Question: I would like to know the "best practice" to change the behavior of some buttons to do the following:
I want with a click to appear a menu. Or when you drag this same button you could drop it in another and this will "draw" a line connecting them.
Here is an Example:

The idea is to connect those "jack" buttons to any other "input" buttons.
I was using the Qt designer and I realize that the buttons properties only the "acceptDrops" property is listed, but I can't make it work.
Signals/Slots doesn't list something about dragging or dropping.
So I think that the only way to do it is creating a "Custom Widget" or "reimplementing" a button by code. Maybe the same thing with Signals/Slots
What is the best approach to do so if I don't want to modify the pyuic generated file?
: The approach that I tried is by using Qt designer and the "Promoted widgets" option. That allows me to create separate class files and reimplement some elements. I already tested by promoting a PushButton to a "DragButton" and created a class for it:
from PyQt4 import QtGui, QtCore
class DragButton(QtGui.QPushButton):
'''
def __init__(self, parent):
super(DragButton, self).__init__(parent)
self.allowDrag = True
def setAllowDrag(self, allowDrag):
if type(allowDrag) == bool:
self.allowDrag = allowDrag
else:
raise TypeError("You have to set a boolean type")
def mouseMoveEvent(self, e):
if e.buttons() != QtCore.Qt.RightButton:
return
if self.allowDrag == True:
# write the relative cursor position to mime data
mimeData = QtCore.QMimeData()
# simple string with 'x,y'
mimeData.setText('%d,%d' % (e.x(), e.y()))
print mimeData.text()
# let's make it fancy. we'll show a "ghost" of the button as we drag
# grab the button to a pixmap
pixmap = QtGui.QPixmap.grabWidget(self)
# below makes the pixmap half transparent
painter = QtGui.QPainter(pixmap)
painter.setCompositionMode(painter.CompositionMode_DestinationIn)
painter.fillRect(pixmap.rect(), QtGui.QColor(0, 0, 0, 127))
painter.end()
# make a QDrag
drag = QtGui.QDrag(self)
# put our MimeData
drag.setMimeData(mimeData)
# set its Pixmap
drag.setPixmap(pixmap)
# shift the Pixmap so that it coincides with the cursor position
drag.setHotSpot(e.pos())
# start the drag operation
# exec_ will return the accepted action from dropEvent
if drag.exec_(QtCore.Qt.LinkAction | QtCore.Qt.MoveAction) == QtCore.Qt.LinkAction:
print 'linked'
else:
print 'moved'
def mousePressEvent(self, e):
QtGui.QPushButton.mousePressEvent(self, e)
if e.button() == QtCore.Qt.LeftButton:
print 'press'
#AQUI DEBO IMPLEMENTAR EL MENU CONTEXTUAL
def dragEnterEvent(self, e):
e.accept()
def dropEvent(self, e):
# get the relative position from the mime data
mime = e.mimeData().text()
x, y = map(int, mime.split(','))
# move
# so move the dragged button (i.e. event.source())
print e.pos()
#e.source().move(e.pos()-QtCore.QPoint(x, y))
# set the drop action as LinkAction
e.setDropAction(QtCore.Qt.LinkAction)
# tell the QDrag we accepted it
e.accept()
'''
I got some hints and take snippets from this post:
<URL>
At this point I'm able to drag this button, and drop it into another of the same type that have the "acceptDrops" property set true in Qt designer.
Now I'm trying to write a class which paint lines or "wires" connecting those buttons.
I'm trying to draw a line between two widgets (two pushbuttons) into a graphicsView with their positions as reference. But when I try, the line is drawn in a wrong place. I also tried using functions like mapToGlobal or mapToParent with different results, but still wrong.
In the same class I have another method that draws lines with the mouse, and works ok. I was taking it like a reference or example, but it seems that the events position has a different coordinate system. Well, i don't know why is happening this.
The buttons and the graphicsview are inside a Widget, which is also inside a Window.
Here it is the class, the method that we are talking about is
from PyQt4 import QtGui, QtCore
'''
class WiringGraphicsView(QtGui.QGraphicsView):
def __init__(self, parent):
QtGui.QGraphicsView.__init__(self, parent)
self.setScene(QtGui.QGraphicsScene(self))
self.setSceneRect(QtCore.QRectF(self.viewport().rect()))
def mousePressEvent(self, event):
self._start = event.pos()
def mouseReleaseEvent(self, event):
start = QtCore.QPointF(self.mapToScene(self._start))
end = QtCore.QPointF(self.mapToScene(event.pos()))
brush = QtGui.QBrush(QtGui.QColor(255, 0, 0) )
pen = QtGui.QPen(brush, 2)
line = QtGui.QGraphicsLineItem(QtCore.QLineF(start, end))
line.setPen(pen)
self.scene().addItem( line )
def paintWire(self, start_widget, end_widget):
start_position = QtCore.QPointF(self.mapToScene(start_widget.pos()))
end_position = QtCore.QPointF(self.mapToScene(end_widget.pos()))
brush = QtGui.QBrush(QtGui.QColor(255, 0, 0) )
pen = QtGui.QPen(brush, 2)
line = QtGui.QGraphicsLineItem(QtCore.QLineF(start_position, end_position))
line.setPen(pen)
self.scene().addItem( line )
'''
If is there any better way to implement this, please tell me.
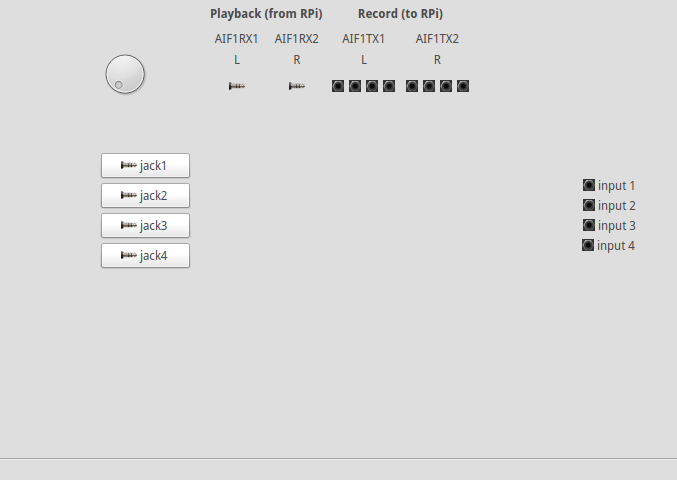
Answer: In order to add code to a UI generated with QtDesigner, you must generate a .py file using :
'''
pyuic myform.ui -o ui_myform.py
'''
This ui_myform.py file, contains generated code that you , so later you can change your .ui file with QtDesigner, re-run pyuic, and get ui_myform.py updated without loosing any work.
The generated file will have a 'class Ui_myForm(object)' (named after on your main widget's name), with a 'def setupUi(self, myForm)' method inside. One way this can be used, is by creating your own 'class MyForm' (on a separate file) which will inherit Ui_myForm, and some other Qt Class, like QWidget or QDialog:
myform.py:
'''
from ui_myform import Ui_myForm
from PyQt4.QtGui import QDialog
class MyForm(QDialog, Ui_myForm):
def __init__(self, parent = None):
QDialog.__init__(self, parent)
self.setupUi(self) #here Ui_myForm creates all widgets as members
#of this object.
#now you can access every widget defined in
#myForm as attributes of self
#supposing you defined two pushbuttons on your .UI file:
self.pushButtonB.setEnabled(False)
#you can connect signals of the generated widgets
self.pushButtonA.clicked.connect(self.pushButtonAClicked)
def bucar_actualizaciones(self):
self.pushButtonB.setEnabled(True)
'''
The names of the widgets are the one you set on QtDesigner, but is easy to inspect ui_myform.py in order to see the available widgets and names.
In order to use a custom widget in QtDesigner, you can right-click the button, and go to . There you'l have to enter:
- - -
Click and then .
When you run pyuic, it will add this line at the end of ui_myform.py
'''
from mypushbutton import MyPushButton
'''
Also, you'll see that the generated code used MyPushButton instead of QPushButton